Question: I have sharepoint site and i want read in code global navigation information.
On properties page:
/_layouts/AreaNavigationSettings.aspx
I added "location","organization","98" nodes.

But when i am trying to get those nodes in code
'''
using (var site = new Microsoft.SharePoint.SPSite(URL))
{
using (var currentWeb = site.OpenWeb())
{
return currentWeb.Navigation.GlobalNodes;
}
'''
}
I have always those nodes:
- - -
Why i have those strange nodes and how to get real globan naviigation/?
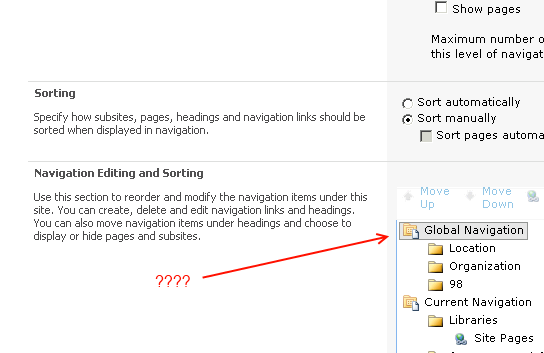
Answer: SharePoint's navigation is hierarchical. The hierarchy has exactly three nodes:
- - -
You have to delve into subnodes of these node to find your three nodes -- see the <URL>.
---
Also please note that your code contains a serious design flaw. You are returning an object that's logically nested within a 'SPWeb' out of the scope where the 'SPWeb' instance is alive--i.e. out of the 'using' statement. While this may work for navigation nodes generally such behavior will lead to errors. Those errors are often handled internally by SharePoint and result 'only' in logged error messages, but that's definitelly what your code should produce.